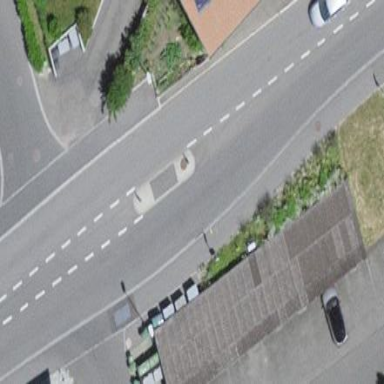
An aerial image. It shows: Garage building.